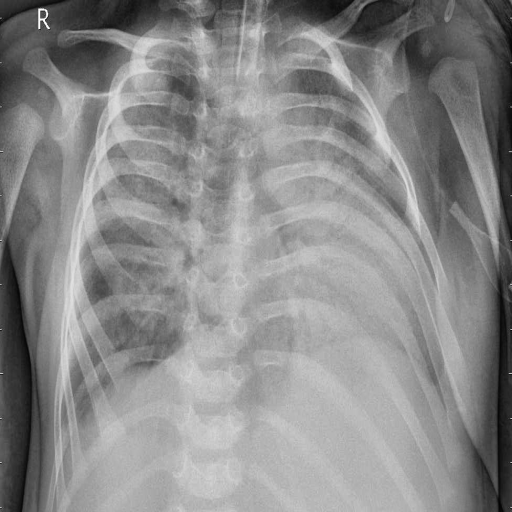
Finding: PNEUMONIA